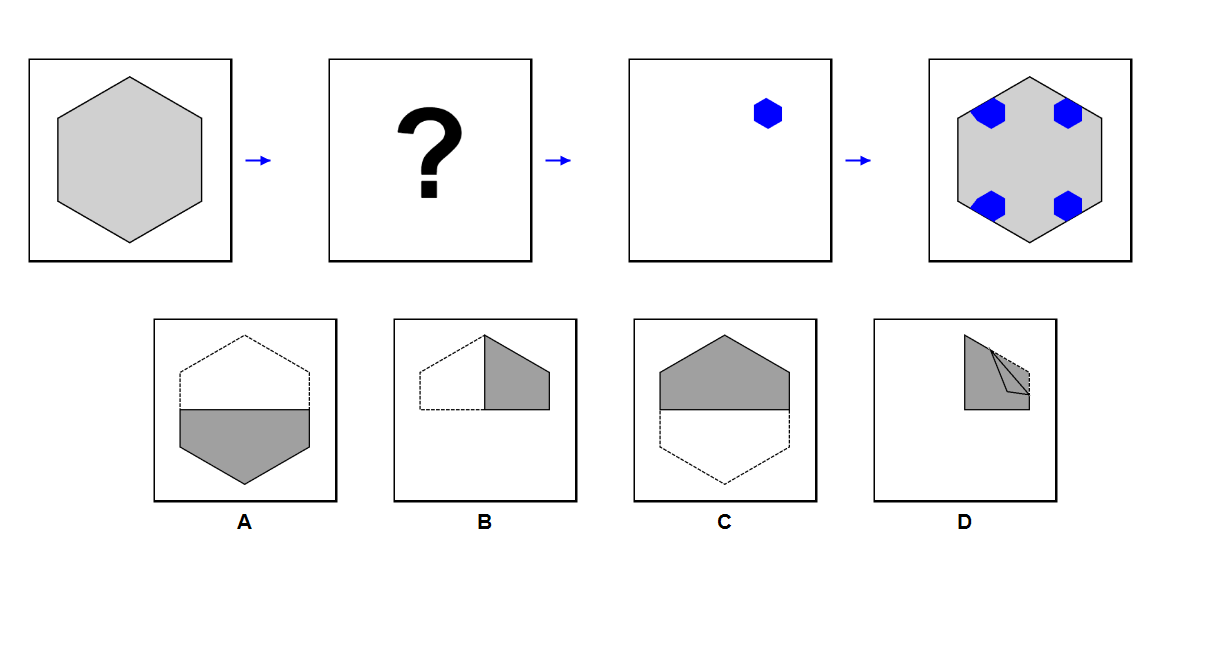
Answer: A